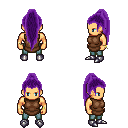
a pixel art fantasy rpg character, male body template, human, tanned skin, brown tunic, teal pants, purple extra-long topknot hairstyle, bracelets, metal boots, four views (front, back, left, right), 2x2 character sprite sheet, small pixel art, hard edges, no anti-aliasing